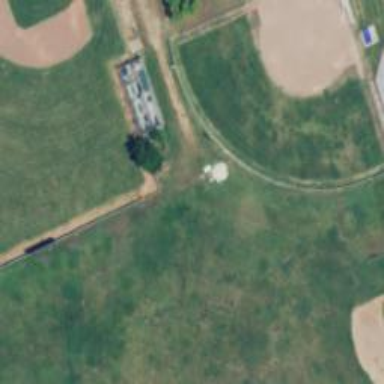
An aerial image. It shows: Softball pitch for leisure and sport activities.